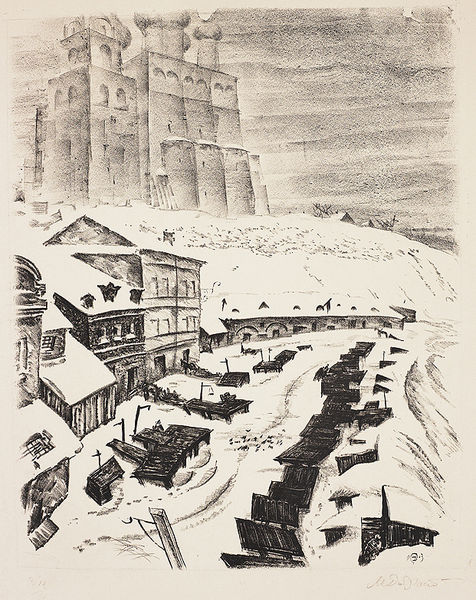
Titel: Pskov, St. Trinity, Pskov, St. Trinity
Künstler: Mstislav Dobuzhinskii (Doboujinsky)
Standort: Amherst (Massachusetts, USA)
Institution: Mead Art Museum, Amherst College
Schlagwörter: white, black, grey, sky, village, death, winter, castle, city, charcoal, islam, market, turkey, gallows, gallows pole